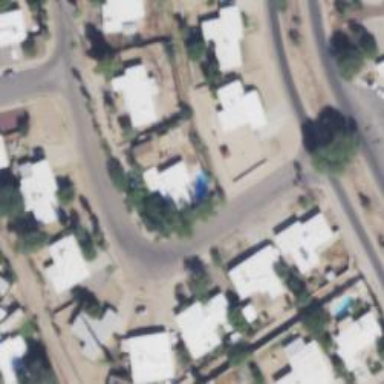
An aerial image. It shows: Alley classified as service road.